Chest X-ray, PA view. Patient: 35 years old, sex F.
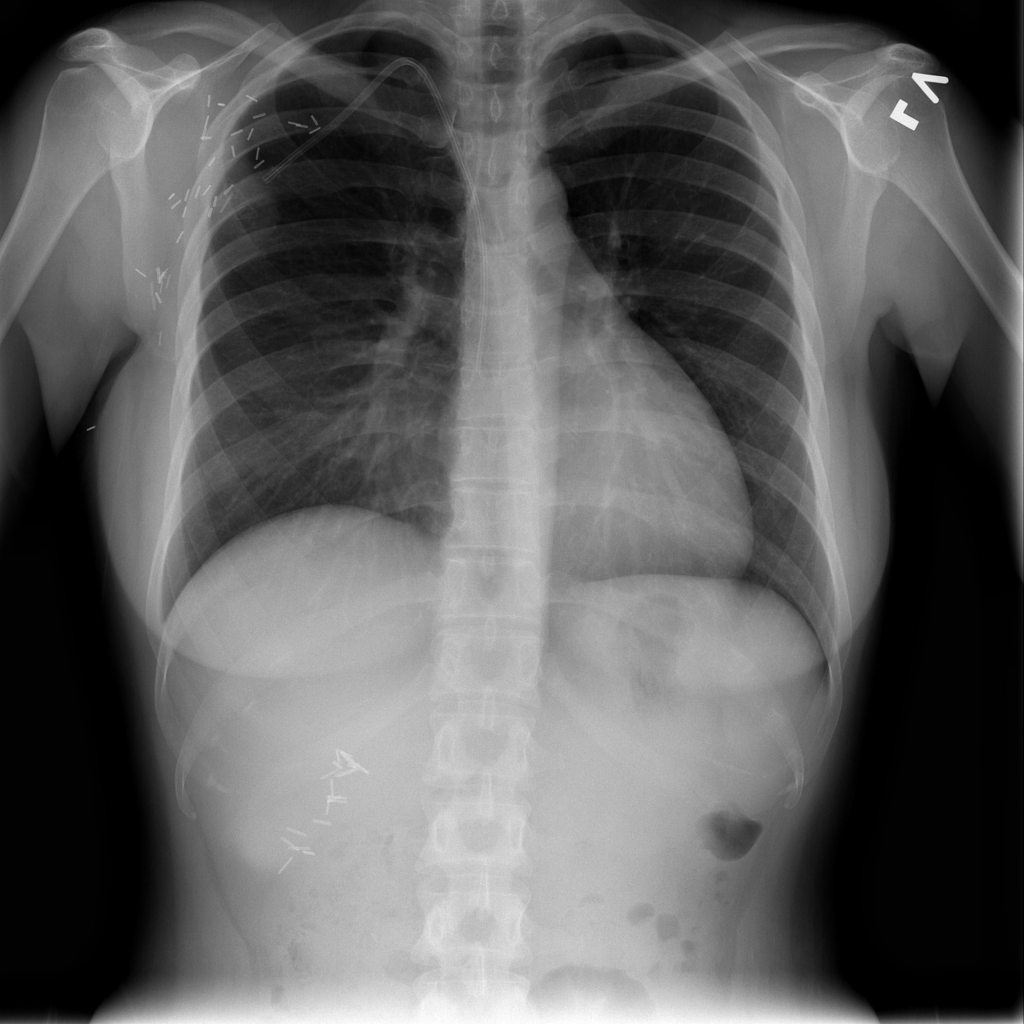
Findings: No Finding